Interaction volume radius: 10 \u00c5
Interaction volume height: 20 \u00c5
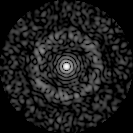
Disorder parameter: 0.8361